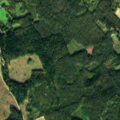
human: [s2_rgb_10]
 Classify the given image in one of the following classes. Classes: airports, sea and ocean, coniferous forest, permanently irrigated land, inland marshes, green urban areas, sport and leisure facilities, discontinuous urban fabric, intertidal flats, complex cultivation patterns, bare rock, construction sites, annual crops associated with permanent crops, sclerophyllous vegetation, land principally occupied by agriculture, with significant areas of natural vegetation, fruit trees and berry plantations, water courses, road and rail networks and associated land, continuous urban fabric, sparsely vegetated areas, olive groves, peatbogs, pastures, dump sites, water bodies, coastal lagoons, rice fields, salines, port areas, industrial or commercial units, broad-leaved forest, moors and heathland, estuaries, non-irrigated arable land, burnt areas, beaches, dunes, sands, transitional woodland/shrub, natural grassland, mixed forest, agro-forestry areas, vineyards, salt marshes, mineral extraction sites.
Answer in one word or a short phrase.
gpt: non-irrigated arable land, land principally occupied by agriculture, with significant areas of natural vegetation, coniferous forest, transitional woodland/shrub